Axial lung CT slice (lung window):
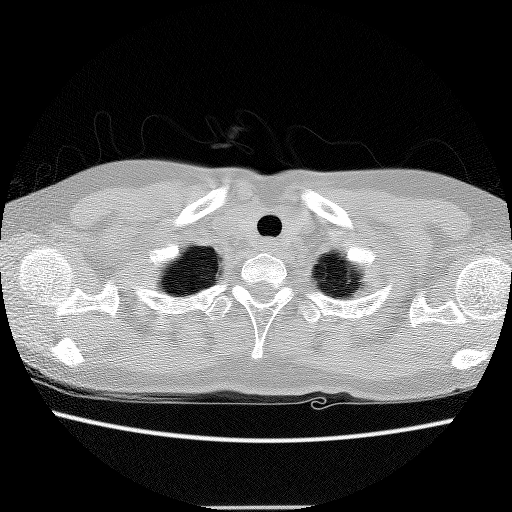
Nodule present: no